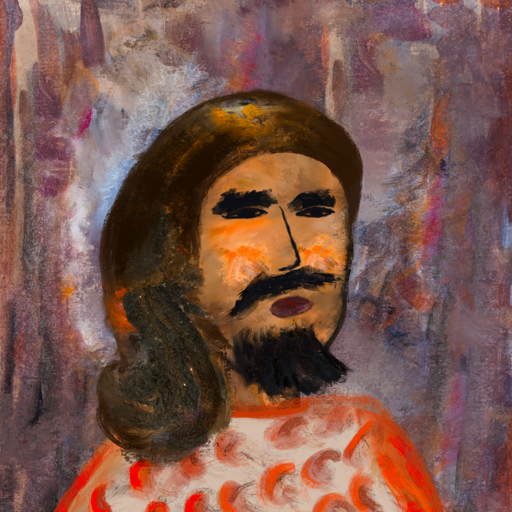
Background: Hypocrite, Head And Neck Side: Gypsy_Queen, Face Side: Mosgoul, Bust: Rupkatha, Hair Side: Gypsy_Queen, Head Accessory: Blank, Second Necklace: Blank, Necklace: Blank, Baby: Blank